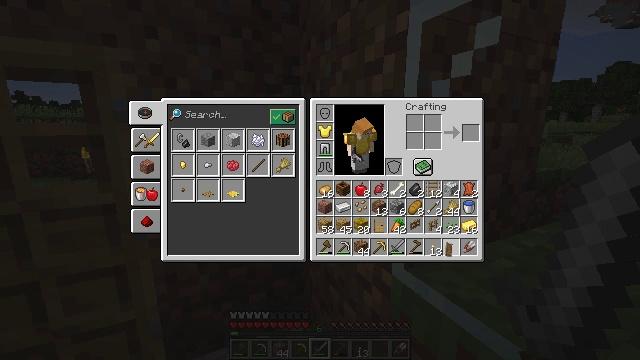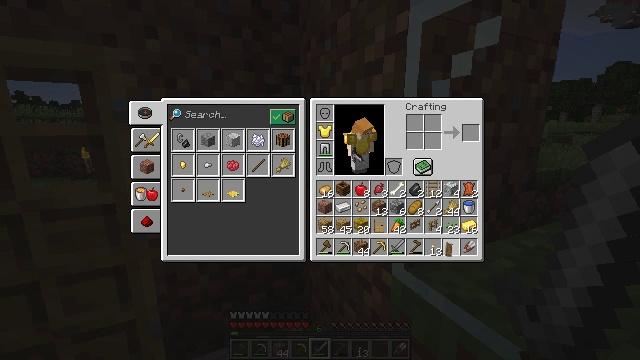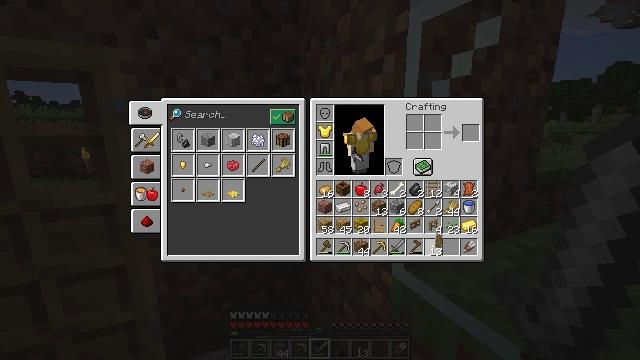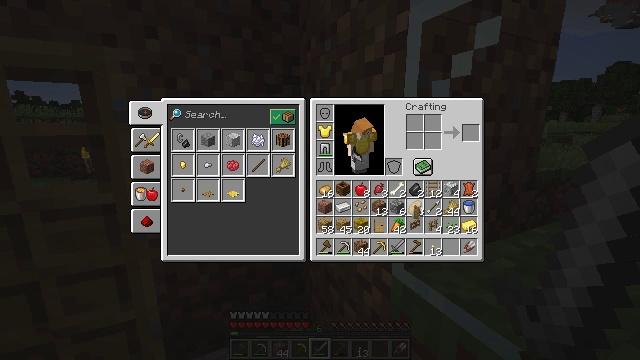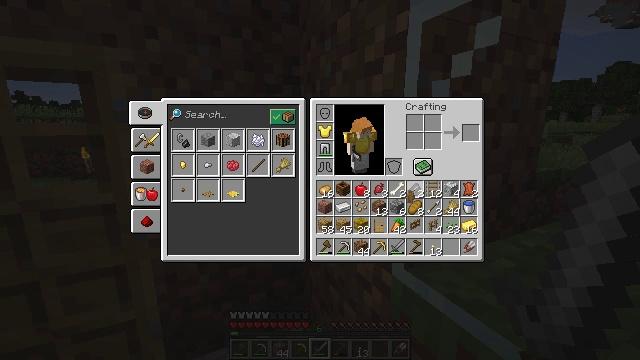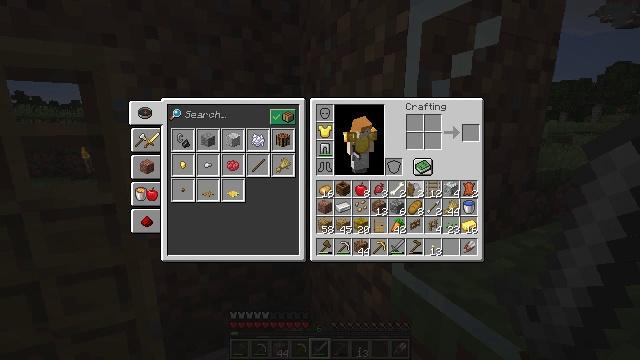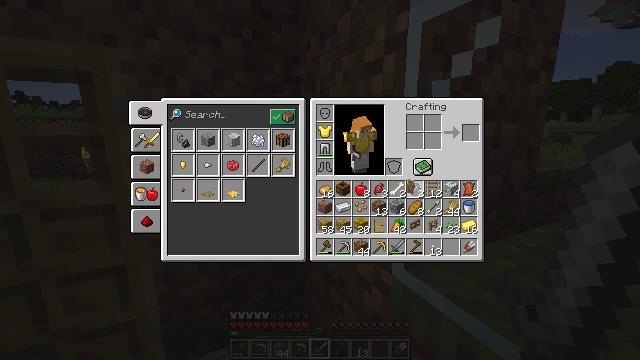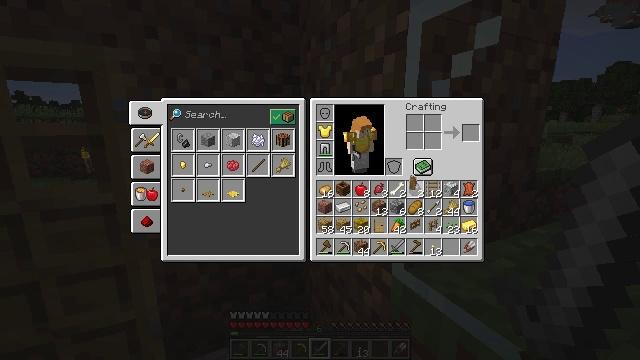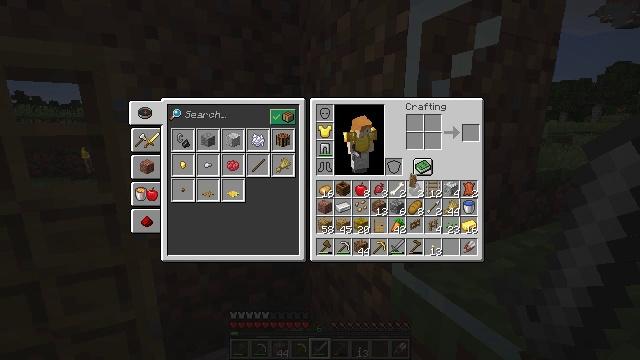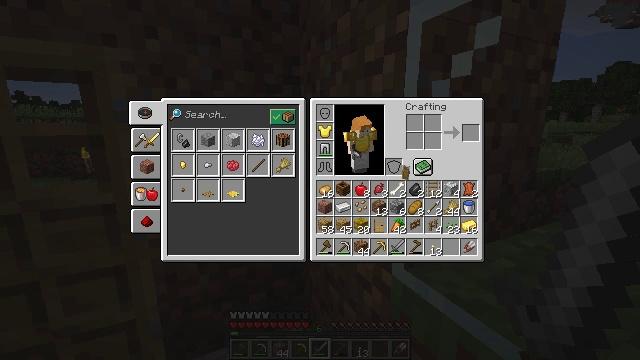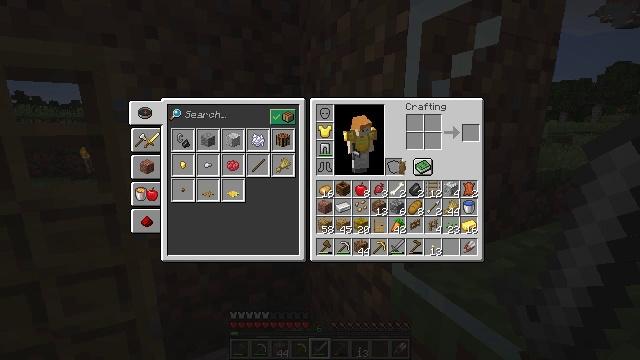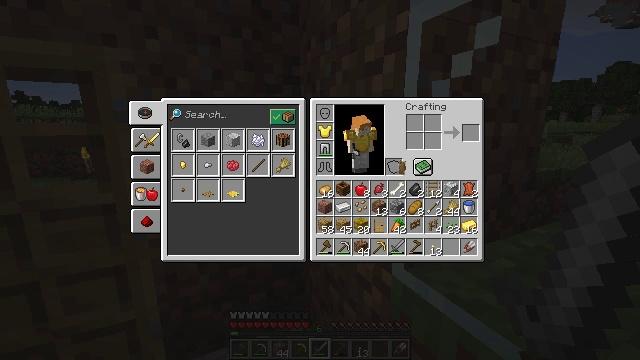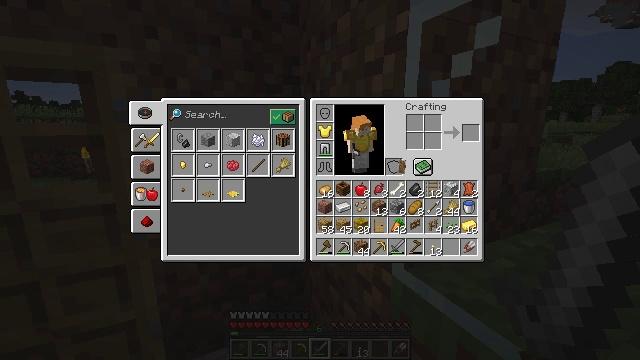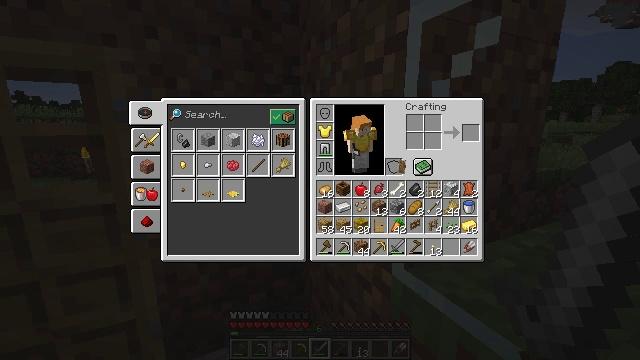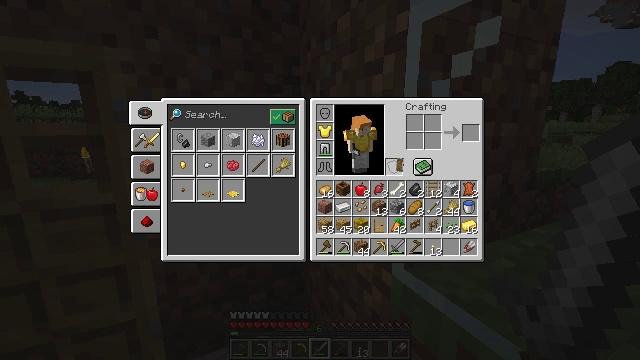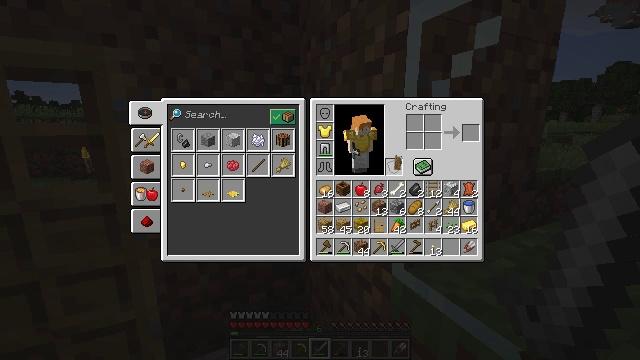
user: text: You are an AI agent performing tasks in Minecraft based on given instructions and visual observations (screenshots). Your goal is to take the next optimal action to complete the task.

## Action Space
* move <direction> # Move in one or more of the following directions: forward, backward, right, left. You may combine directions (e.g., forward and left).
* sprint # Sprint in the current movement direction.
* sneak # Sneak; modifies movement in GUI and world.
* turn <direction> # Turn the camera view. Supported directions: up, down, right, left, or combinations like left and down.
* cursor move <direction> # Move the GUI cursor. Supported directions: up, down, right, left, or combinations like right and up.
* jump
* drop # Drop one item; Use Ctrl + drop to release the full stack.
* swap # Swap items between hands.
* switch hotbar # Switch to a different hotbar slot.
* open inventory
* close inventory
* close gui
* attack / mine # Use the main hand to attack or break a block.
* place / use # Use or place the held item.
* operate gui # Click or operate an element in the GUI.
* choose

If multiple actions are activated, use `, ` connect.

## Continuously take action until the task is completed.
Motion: motion action
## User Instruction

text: Collect dirt by holding left button.
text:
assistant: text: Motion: attack / mine
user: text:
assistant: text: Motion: turn left and up, attack / mine
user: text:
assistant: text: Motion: turn left and up
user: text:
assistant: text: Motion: turn up
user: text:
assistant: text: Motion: turn up
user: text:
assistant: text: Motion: no_op
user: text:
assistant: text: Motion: no_op
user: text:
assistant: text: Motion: no_op
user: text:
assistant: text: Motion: turn up
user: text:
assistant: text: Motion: no_op
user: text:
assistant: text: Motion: no_op
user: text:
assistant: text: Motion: no_op
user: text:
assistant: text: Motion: no_op
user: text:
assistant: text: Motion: no_op
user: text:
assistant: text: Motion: no_op
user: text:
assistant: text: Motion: no_op
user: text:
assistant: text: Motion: attack / mine
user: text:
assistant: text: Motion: attack / mine
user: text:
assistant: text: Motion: attack / mine
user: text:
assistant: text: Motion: no_op
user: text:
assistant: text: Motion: no_op
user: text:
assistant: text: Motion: no_op
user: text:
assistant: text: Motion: no_op
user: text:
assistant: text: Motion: no_op
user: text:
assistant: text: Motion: no_op
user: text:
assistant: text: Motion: turn right and up
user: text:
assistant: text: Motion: turn right and up
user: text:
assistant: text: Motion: open inventory
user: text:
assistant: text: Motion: open inventory
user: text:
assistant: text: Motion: open inventory